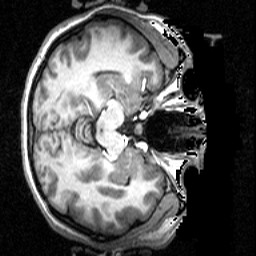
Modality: T1w
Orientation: axial
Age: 21
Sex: female